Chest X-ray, PA view. Patient: 67 years old, sex M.
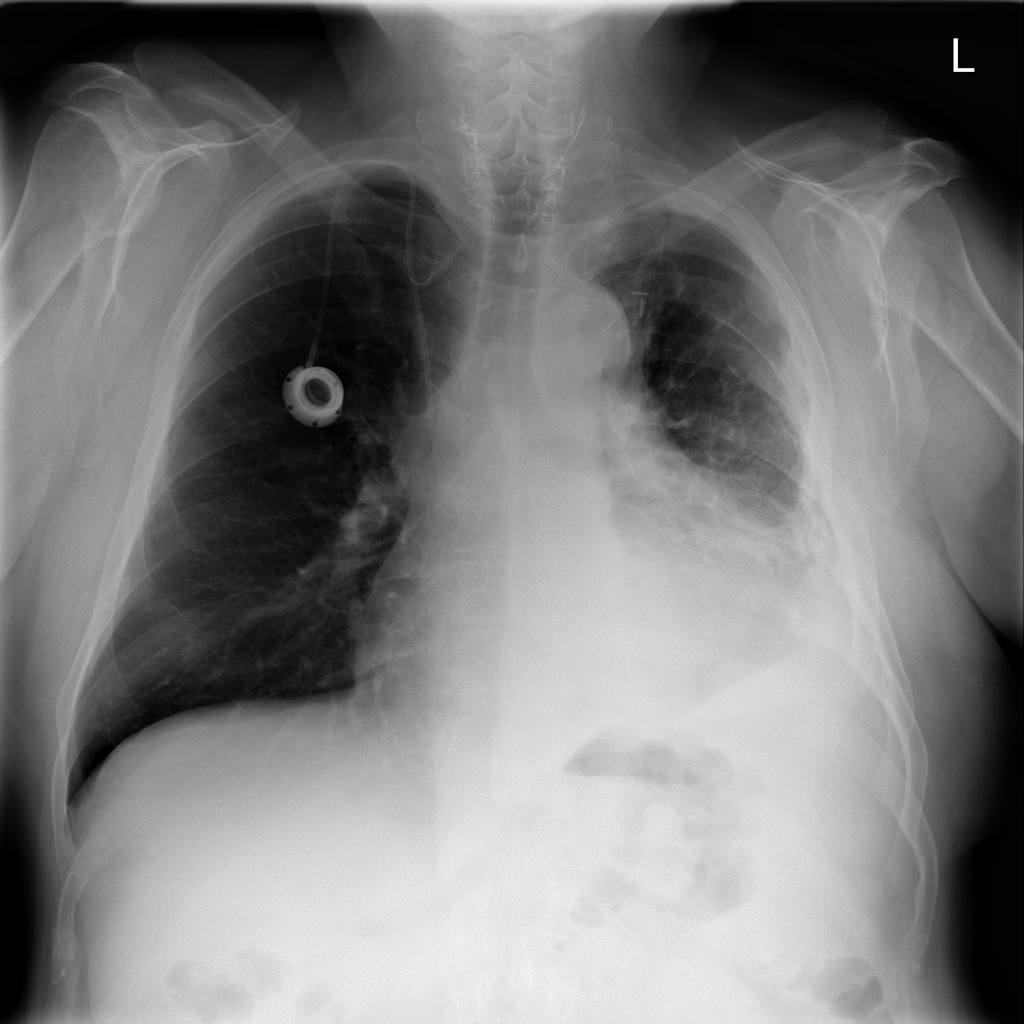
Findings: Cardiomegaly, Pleural_Thickening